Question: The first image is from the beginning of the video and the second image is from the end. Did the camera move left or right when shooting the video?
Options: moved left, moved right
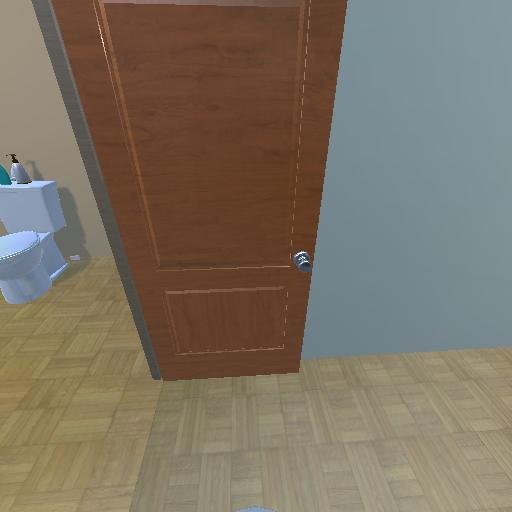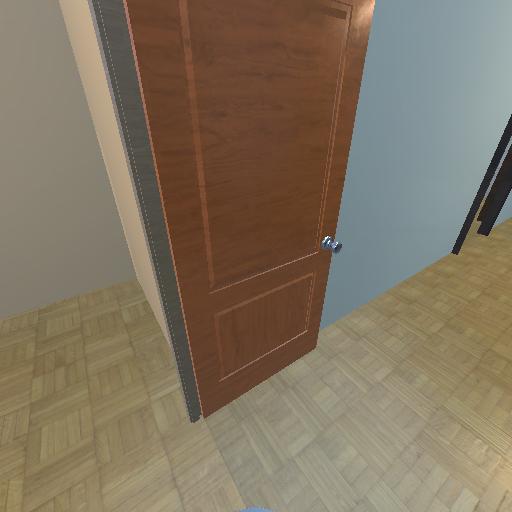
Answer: moved left